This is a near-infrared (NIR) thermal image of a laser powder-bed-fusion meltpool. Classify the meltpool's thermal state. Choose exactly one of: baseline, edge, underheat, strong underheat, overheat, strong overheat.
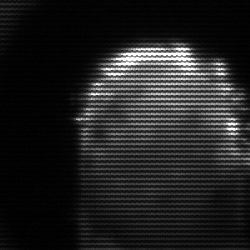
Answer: baseline